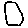
Label: hexagon